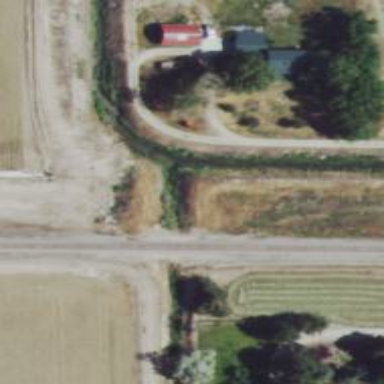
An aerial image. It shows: Culvert tunnel.